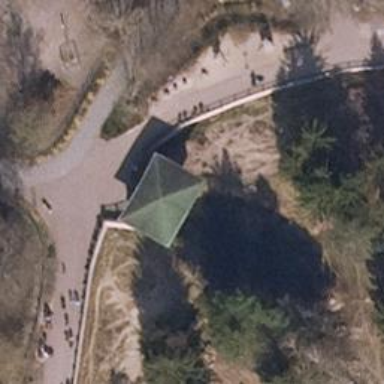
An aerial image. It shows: Viewpoint for tourists.